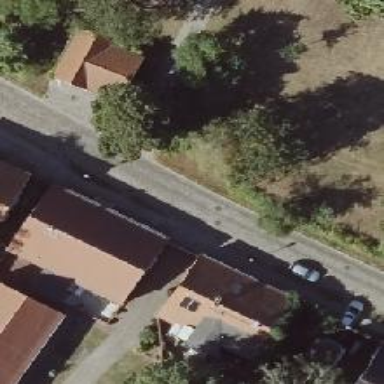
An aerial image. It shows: Driveway leading to service road.